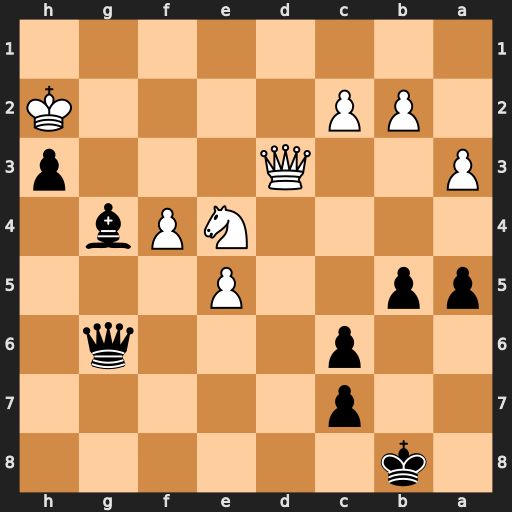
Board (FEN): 1k6/2p5/2p3q1/pp2P3/4NPb1/P2Q3p/1PP4K/8
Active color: b
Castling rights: -
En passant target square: -
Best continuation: Bf5 Qg3 Bxe4 Qxg6 Bxg6